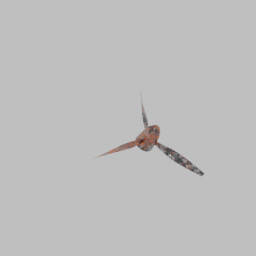
Label: mechanical